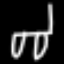
Label: chair